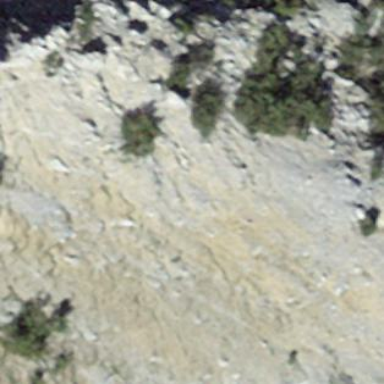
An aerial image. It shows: Natural scree.